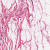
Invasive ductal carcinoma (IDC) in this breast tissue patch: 0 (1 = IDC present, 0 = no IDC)